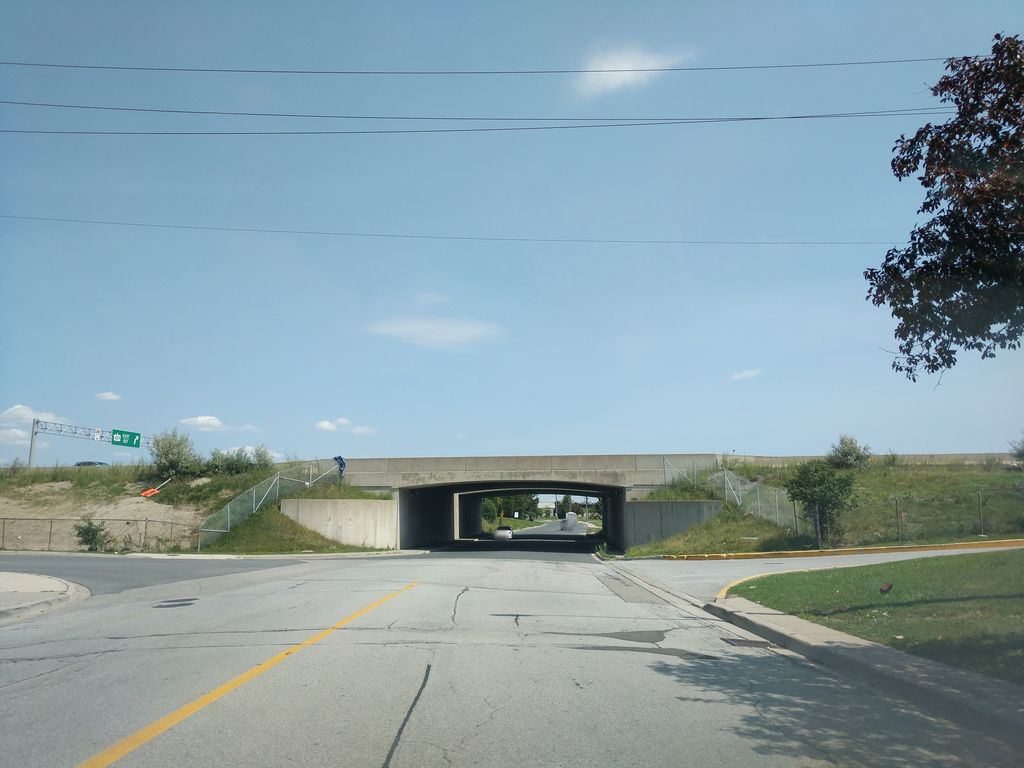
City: toronto